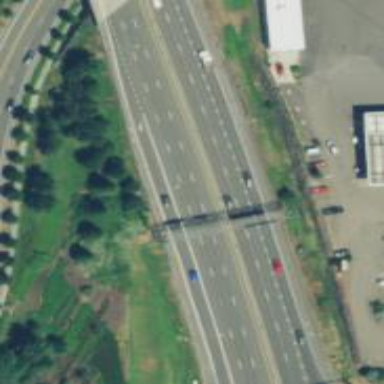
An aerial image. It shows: This image shows trunk highway that functions as expressway.